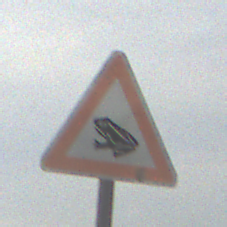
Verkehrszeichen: AmphibienwanderungRechts
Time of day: MorningAfternoon
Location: Outdoor (Suburban)
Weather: PartlyCloudy
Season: NotSpecified
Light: Natural